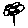
Label: flower